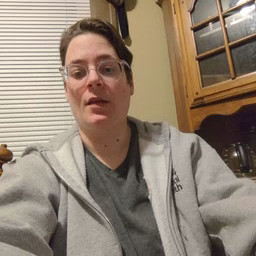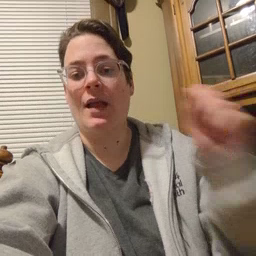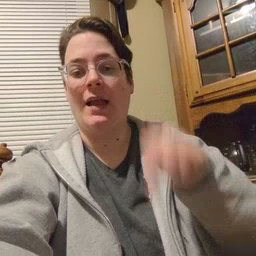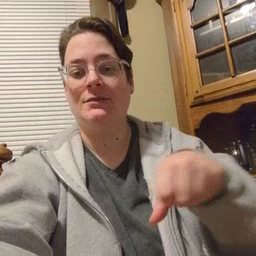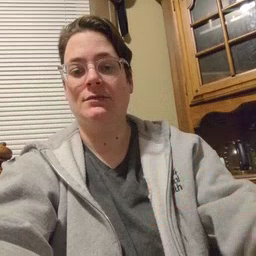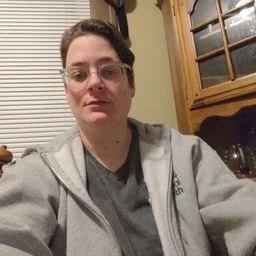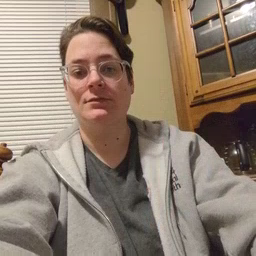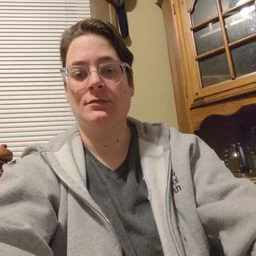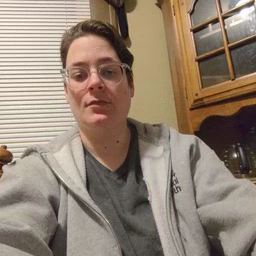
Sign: can